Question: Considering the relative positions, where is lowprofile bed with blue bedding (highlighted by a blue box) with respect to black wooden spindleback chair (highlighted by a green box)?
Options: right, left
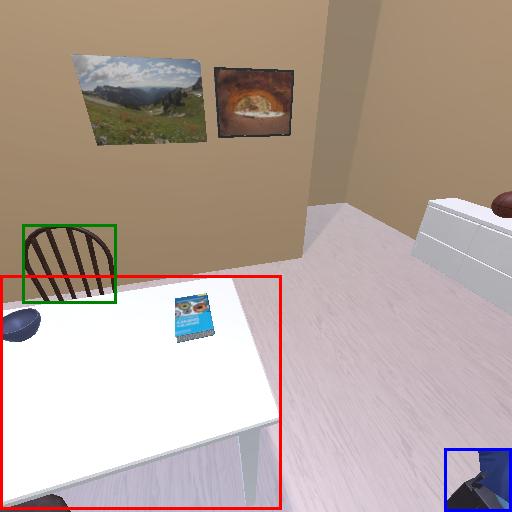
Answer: right